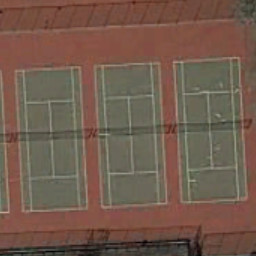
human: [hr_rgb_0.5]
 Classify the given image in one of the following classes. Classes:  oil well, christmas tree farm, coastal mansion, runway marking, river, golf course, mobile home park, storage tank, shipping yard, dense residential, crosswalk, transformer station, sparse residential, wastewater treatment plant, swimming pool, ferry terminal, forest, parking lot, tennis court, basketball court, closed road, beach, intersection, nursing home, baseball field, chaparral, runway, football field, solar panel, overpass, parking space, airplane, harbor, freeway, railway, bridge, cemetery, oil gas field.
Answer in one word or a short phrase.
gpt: tennis court